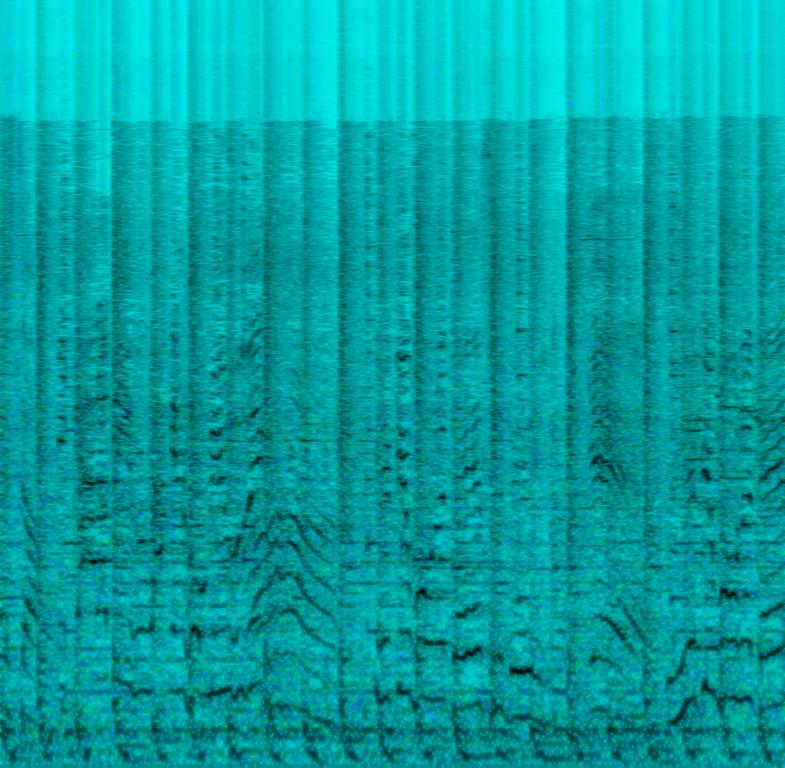
The low quality recording features a live performance of a rock & roll song performed by passionate female vocal and male vocal ad libs, followed by groovy piano melody, funky electric guitar melody, groovy bass guitar, shimmering hi hats, punchy snare and soft kick hits. It is a bit noisy and there are some subtle microphone feedback sounds in the middle of the performance. It sounds energetic, vintage and passionate.